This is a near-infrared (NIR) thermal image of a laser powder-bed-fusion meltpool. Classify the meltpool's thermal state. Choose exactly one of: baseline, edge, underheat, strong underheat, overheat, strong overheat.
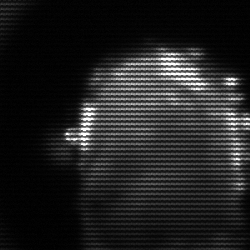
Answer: baseline